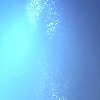
Label: water